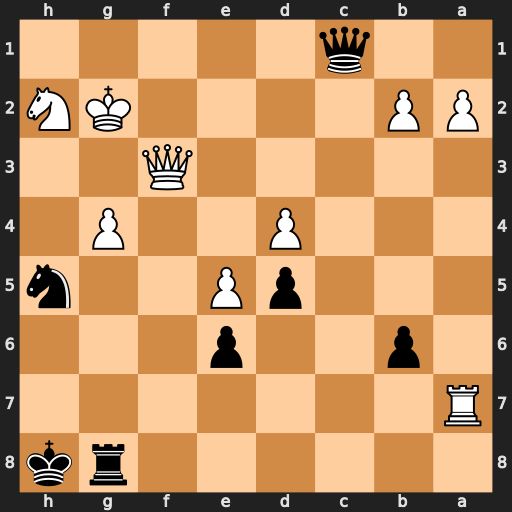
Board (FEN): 6rk/R7/1p2p3/3pP2n/3P2P1/5Q2/PP4KN/2q5
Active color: b
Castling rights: -
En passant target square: -
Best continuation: Nf4+ Kg3 Rf8 Qf1 Nh5+